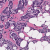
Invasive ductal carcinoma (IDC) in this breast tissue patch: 1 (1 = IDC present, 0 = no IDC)